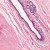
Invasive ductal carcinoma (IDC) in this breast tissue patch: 0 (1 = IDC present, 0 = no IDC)